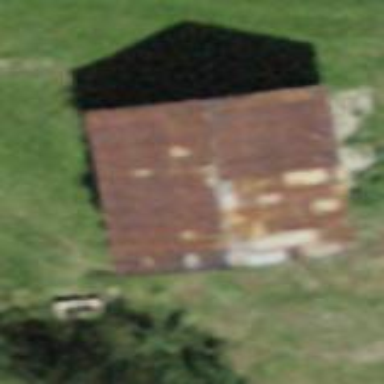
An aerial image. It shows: Shed.